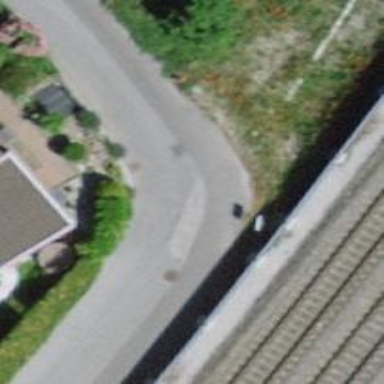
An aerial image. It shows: Asphalt road in living street with no sidewalk.